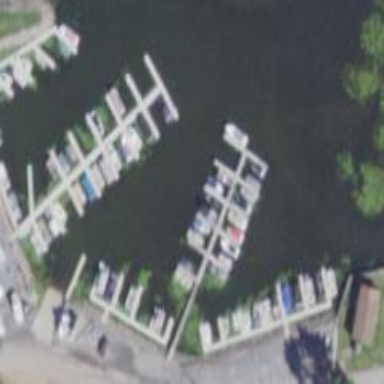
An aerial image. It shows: Marina on leisure land.